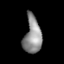
Tissue: lung
Cell type: T cells
Senescence score: 0.1946
Nuclear area (px): 629
Mean DAPI intensity: 142.308